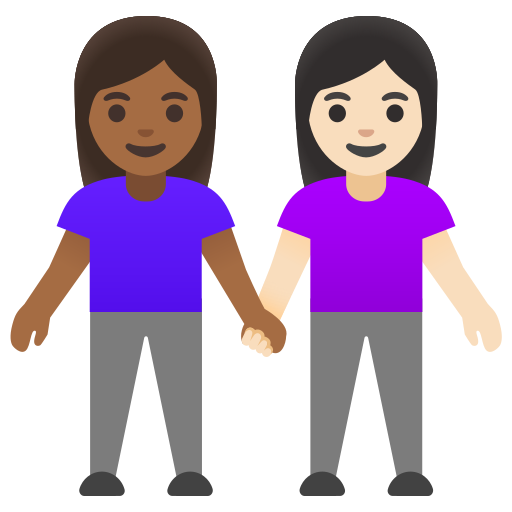
Emoji: 👩🏾‍🤝‍👩🏻